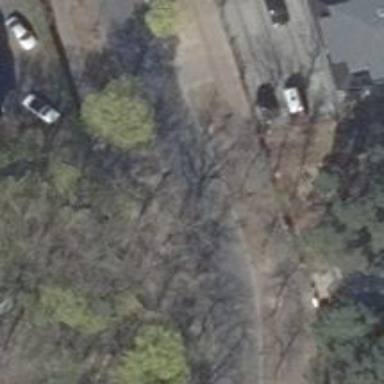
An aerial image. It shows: Driveway leading to service road.